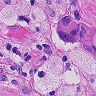
Metastatic tissue present: yes